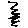
Label: zigzag